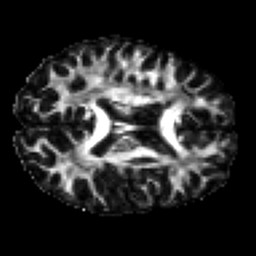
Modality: FA
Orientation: axial
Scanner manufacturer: siemens
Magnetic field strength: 3 T
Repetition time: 7.8 s
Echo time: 0.09 s